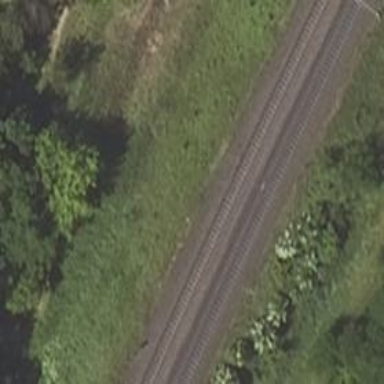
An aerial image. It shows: Railway with electrified contact lines.